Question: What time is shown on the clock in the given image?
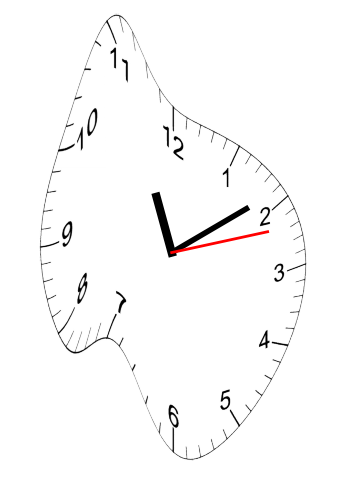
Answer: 11:09:12